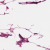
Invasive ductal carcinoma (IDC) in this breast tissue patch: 0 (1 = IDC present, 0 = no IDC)